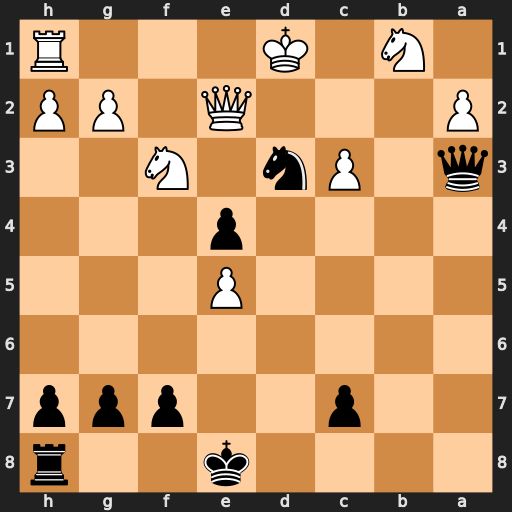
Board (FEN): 4k2r/2p2ppp/8/4P3/4p3/q1Pn1N2/P3Q1PP/1N1K3R
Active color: b
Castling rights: k
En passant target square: -
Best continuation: Qc1#